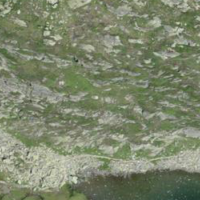
EUNIS habitat code: 26
Species observed at this site:
Ranunculus platanifolius
Rana temporaria